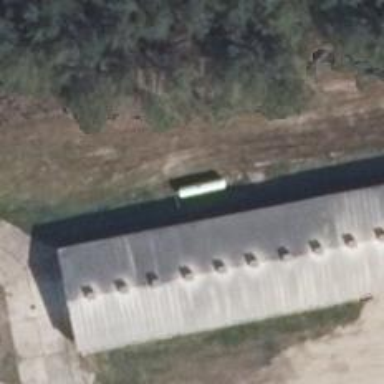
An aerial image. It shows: Storage tank with man-made structure.